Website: home-depot
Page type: customer-info-address
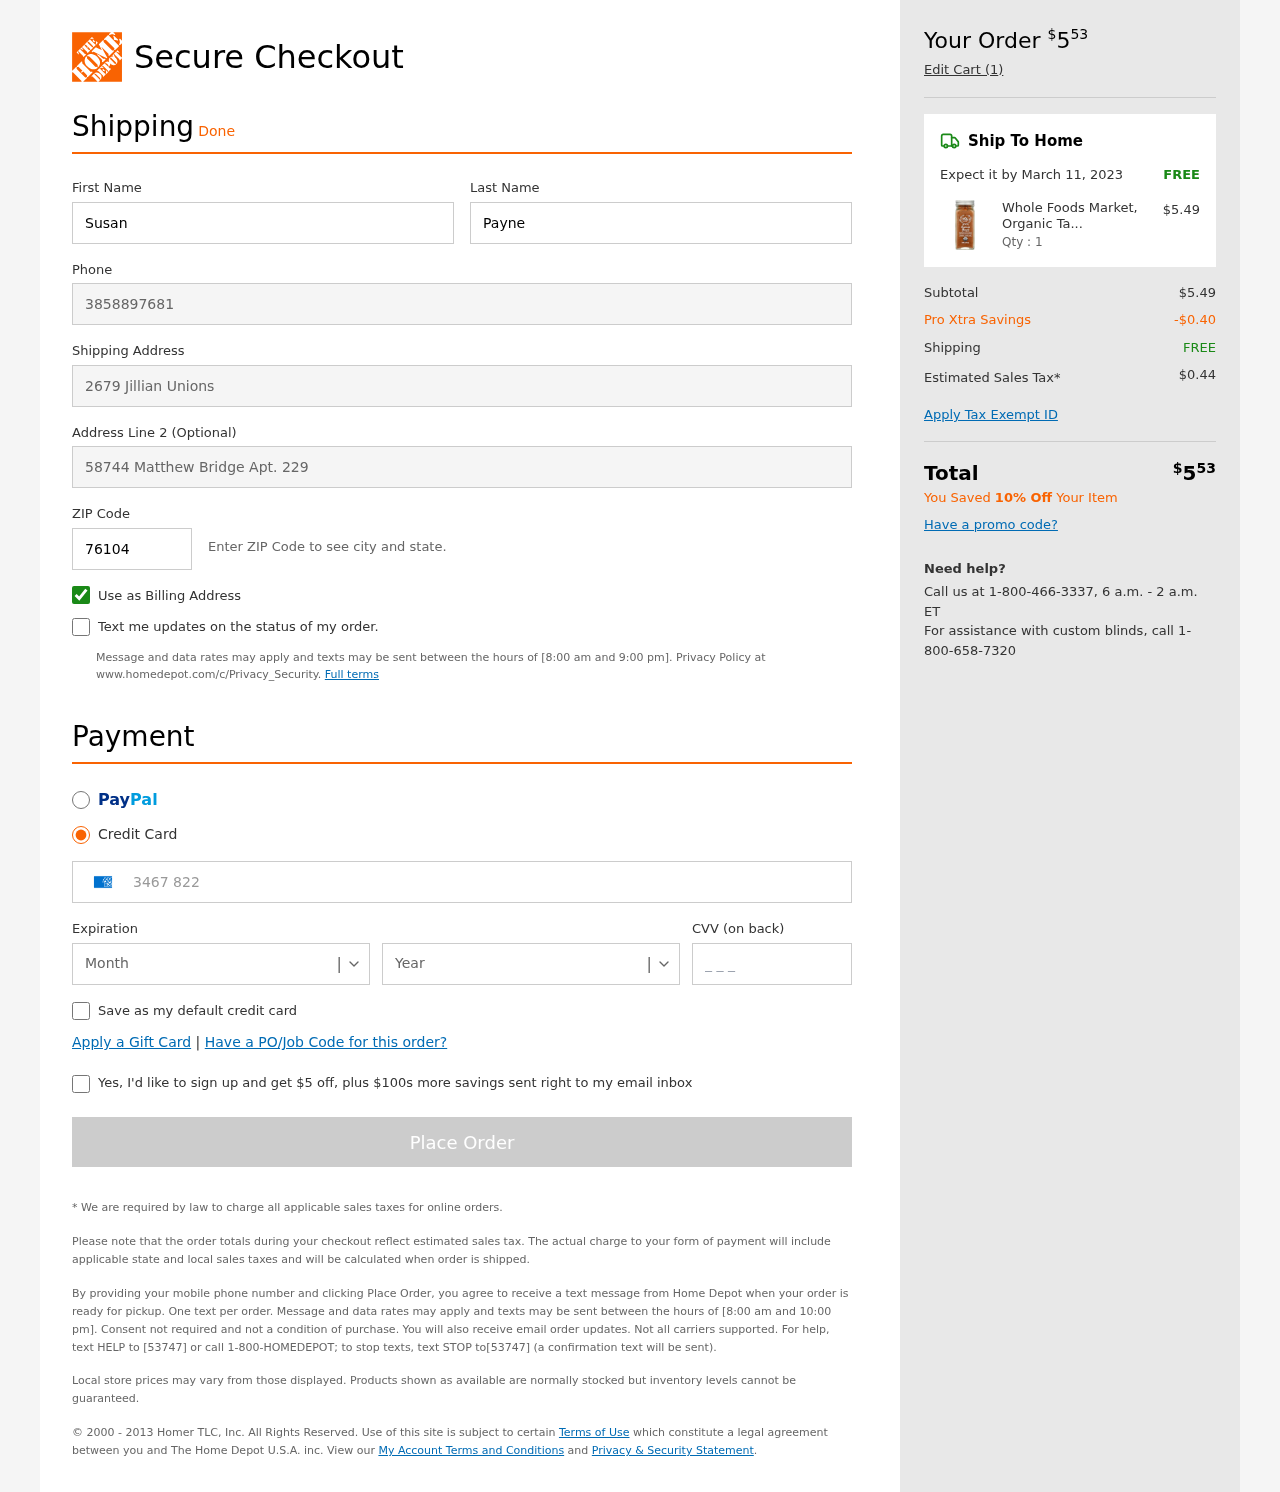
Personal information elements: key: PII_CARD_CVV
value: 7497
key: PII_CARD_EXPIRY_MONTH
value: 09
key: PII_CARD_EXPIRY_YEAR
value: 29
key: PII_CARD_NUMBER
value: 3467 8224 9093 424
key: PII_FIRSTNAME
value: Susan
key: PII_LASTNAME
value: Payne
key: PII_PHONE
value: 3858897681
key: PII_POSTCODE
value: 76104
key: PII_STREET
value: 2679 Jillian Unions
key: PII_STREET2
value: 58744 Matthew Bridge Apt. 229
Product elements: key: PRODUCT1_NAME
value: Whole Foods Market, Organic Tandoori Masala Seasoning, 2.08 oz
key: PRODUCT1_PRICE
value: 5.49
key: PRODUCT1_QUANTITY
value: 1
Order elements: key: ORDER_TOTAL
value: $553
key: ORDER_NUM_ITEMS
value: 1
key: ORDER_DELIVERY_DATE
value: March 11, 2023
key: ORDER_SHIPPING_COST
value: FREE
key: ORDER_SUBTOTAL
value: $5.49
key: ORDER_DISCOUNT
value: -$0.40
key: ORDER_SHIPPING_COST2
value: FREE
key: ORDER_TAX
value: $0.44
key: ORDER_TOTAL2
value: $553
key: ORDER_SAVINGS_MESSAGE
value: You Saved 10% Off Your Item